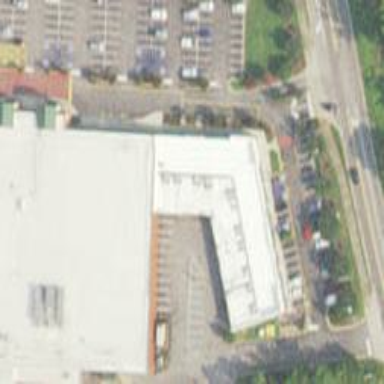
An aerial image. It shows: Post office.